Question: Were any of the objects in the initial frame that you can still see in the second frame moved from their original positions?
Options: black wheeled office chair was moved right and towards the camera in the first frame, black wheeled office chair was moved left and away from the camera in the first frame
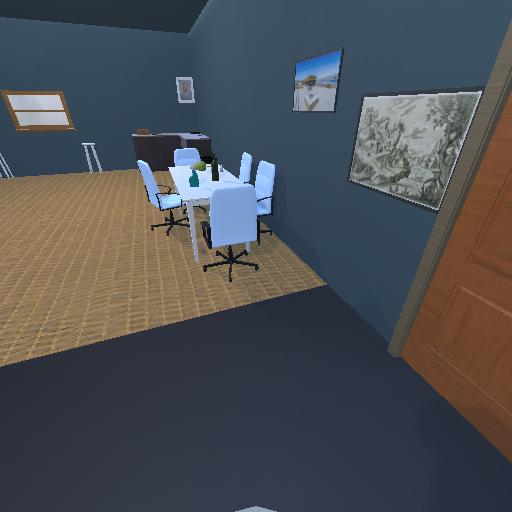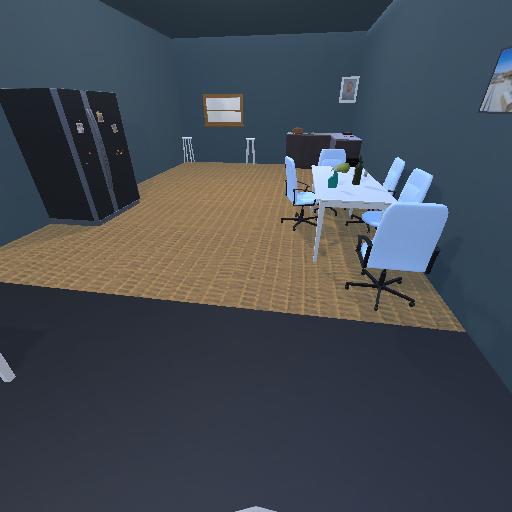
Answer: black wheeled office chair was moved right and towards the camera in the first frame